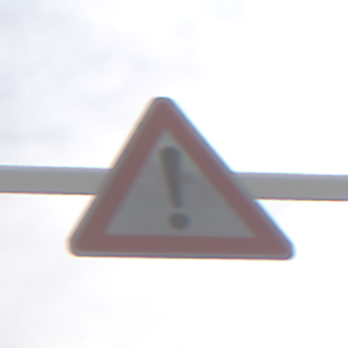
Verkehrszeichen: Gefahrenstelle
Umgebung: Outdoor, Nature
Tageszeit: Midday
Wetter: PartlyCloudy
Licht: Natural
Jahreszeit: NotSpecified
Kontrast: MediumContrast